Question: Sorry for my english. I try change action bar collor. And i have this error:
> error: Error retrieving parent for item: No resource found that
matches the given name '@android:style/
Widget.AppCompat.Light.ActionBar.Solid.Inverse'.
I have minSdkVersion = 12
style.xml
'''
<resources xmlns:tools="http://schemas.android.com/tools" xmlns:android="http://schemas.android.com/apk/res/android">
<style name="MyTheme" parent="@android:style/Theme.Holo.Light">
<item name="android:actionBarStyle">@style/MyActionBar</item>
</style>
//this is error
<style name="MyActionBar" parent="@android:style/Widget.AppCompat.Light.ActionBar.Solid.Inverse">
<item name="android:background">#FF9D21</item>
</style>
</resources>
'''
I have added appcompat_v7, but its not work

now style.xml looking that:
'''
<style name="MyTheme" parent="@android:style/Theme.Holo.Light">
<item name="android:actionBarStyle">@style/MyActionBar</item>
</style>
<style name="MyActionBar" parent="@style/Widget.AppCompat.Light.ActionBar.Solid.Inverse">
<item name="android:background">#FF9D21</item>
</style>
'''
in manifest:
'''
android:theme="@style/MyTheme" >
'''
i have error:
> 03-05 12:45:33.860: E/AndroidRuntime(2006):
java.lang.RuntimeException: Unable to start activity
ComponentInfo{com.example.test6/com.example.test6.MainActivity}:
java.lang.IllegalStateException: You need to use a Theme.AppCompat
theme (or descendant) with this activity.
if i change manifest like that:
'''
android:theme="@style/Theme.AppCompat" >
'''
no error but after this no change color action bar
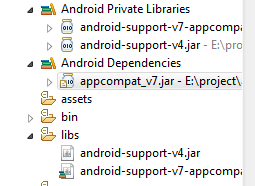
Answer: Try '@style/Widget.AppCompat.Light.ActionBar.Solid.Inverse' instead .
On a side note, <URL> suggests that '@style/Widget.AppCompat.Light.ActionBar.Solid.Inverse'is deprecated. '@android:style/Widget.DeviceDefault.Light.ActionBar.Solid.Inverse' is an alternative.